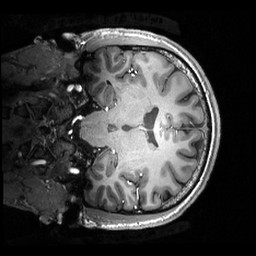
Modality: T1w
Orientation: coronal
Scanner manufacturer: philips
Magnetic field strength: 7 T
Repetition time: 0.008 s
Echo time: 0.001974 s